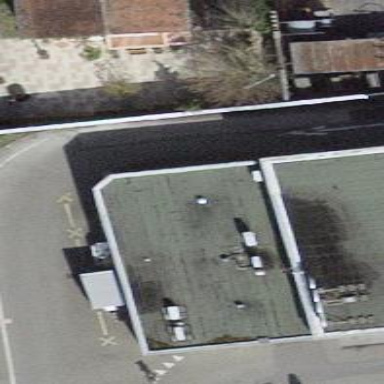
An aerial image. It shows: Commercial building with flat roof.